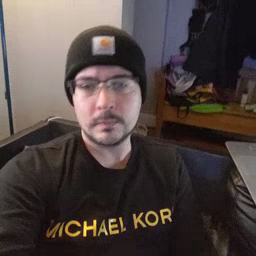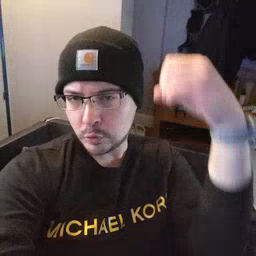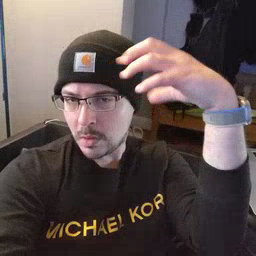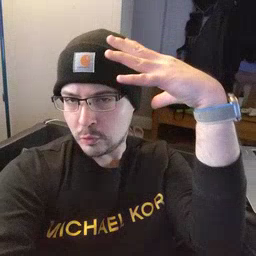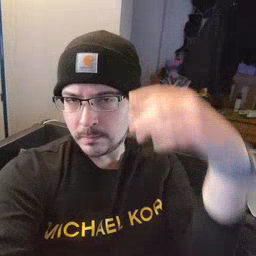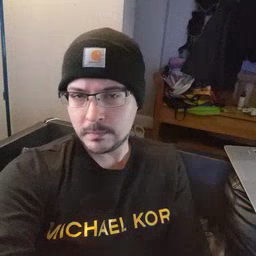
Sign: shower